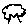
Label: tree